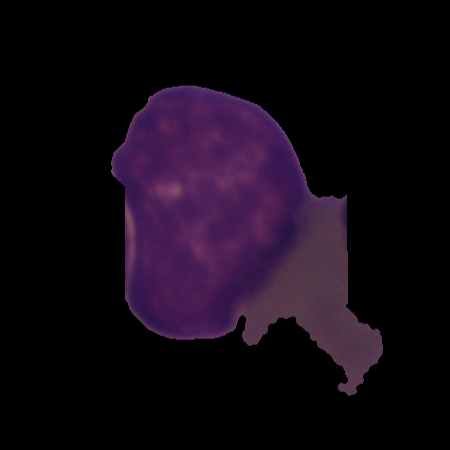
Label: cancer